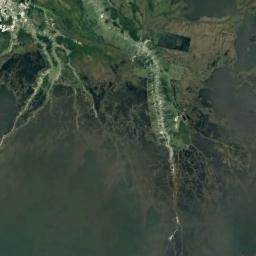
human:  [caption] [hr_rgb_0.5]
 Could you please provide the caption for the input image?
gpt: There are many different areas of water surrounded by wetlands .

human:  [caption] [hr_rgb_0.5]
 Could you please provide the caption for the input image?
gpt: There is a large land mixed with green and brown in the river in a wetland .

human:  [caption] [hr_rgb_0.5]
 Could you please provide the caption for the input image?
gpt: The wetland consists of bare land, Green plants and water .

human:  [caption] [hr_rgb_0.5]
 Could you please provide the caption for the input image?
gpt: About ten percent of this wetland is water .

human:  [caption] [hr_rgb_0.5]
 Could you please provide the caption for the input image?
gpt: There are some green areas and much water area on the wetland .